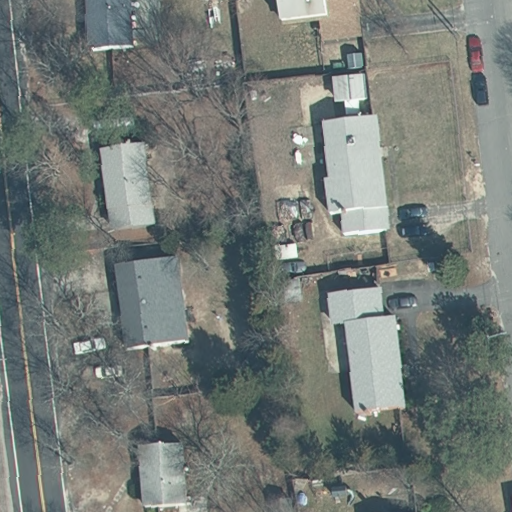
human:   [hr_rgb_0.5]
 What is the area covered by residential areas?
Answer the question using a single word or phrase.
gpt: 10656m2

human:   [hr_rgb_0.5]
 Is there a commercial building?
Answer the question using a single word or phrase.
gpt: no

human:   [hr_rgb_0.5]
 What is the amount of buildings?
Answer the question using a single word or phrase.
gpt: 8

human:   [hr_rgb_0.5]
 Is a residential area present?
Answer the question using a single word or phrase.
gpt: yes

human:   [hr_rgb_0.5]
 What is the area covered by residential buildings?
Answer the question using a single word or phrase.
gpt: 1310m2

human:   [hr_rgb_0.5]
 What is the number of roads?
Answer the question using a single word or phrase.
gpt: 1

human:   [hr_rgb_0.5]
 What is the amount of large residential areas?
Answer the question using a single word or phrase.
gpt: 1

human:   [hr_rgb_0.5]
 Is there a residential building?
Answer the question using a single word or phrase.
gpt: yes

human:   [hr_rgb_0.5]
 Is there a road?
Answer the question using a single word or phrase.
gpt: yes

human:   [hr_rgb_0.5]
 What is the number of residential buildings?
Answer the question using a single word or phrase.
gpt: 8

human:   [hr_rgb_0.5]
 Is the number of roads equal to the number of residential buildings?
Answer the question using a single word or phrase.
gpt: no

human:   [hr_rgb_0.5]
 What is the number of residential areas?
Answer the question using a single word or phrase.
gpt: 1

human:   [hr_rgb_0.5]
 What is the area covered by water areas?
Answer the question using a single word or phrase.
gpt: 0m2

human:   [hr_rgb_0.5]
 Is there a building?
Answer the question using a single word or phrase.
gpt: yes

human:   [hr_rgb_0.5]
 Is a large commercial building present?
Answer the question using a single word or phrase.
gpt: no

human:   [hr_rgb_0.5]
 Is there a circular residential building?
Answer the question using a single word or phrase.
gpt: no

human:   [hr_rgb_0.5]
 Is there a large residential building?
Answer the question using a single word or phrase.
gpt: no

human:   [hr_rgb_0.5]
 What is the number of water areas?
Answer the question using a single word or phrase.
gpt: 0

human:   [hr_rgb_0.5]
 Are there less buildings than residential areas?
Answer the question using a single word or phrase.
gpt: no

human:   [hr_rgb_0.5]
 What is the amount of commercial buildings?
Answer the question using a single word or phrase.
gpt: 0

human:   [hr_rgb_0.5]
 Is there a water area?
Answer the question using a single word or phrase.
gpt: no

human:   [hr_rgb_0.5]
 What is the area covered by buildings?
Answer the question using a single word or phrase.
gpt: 1310m2

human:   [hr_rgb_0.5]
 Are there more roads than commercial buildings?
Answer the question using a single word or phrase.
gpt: yes

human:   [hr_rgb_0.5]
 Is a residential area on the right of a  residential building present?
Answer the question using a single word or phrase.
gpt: yes

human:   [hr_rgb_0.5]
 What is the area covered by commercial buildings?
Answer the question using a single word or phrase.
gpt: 0m2

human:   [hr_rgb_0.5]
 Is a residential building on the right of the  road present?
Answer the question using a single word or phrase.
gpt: yes

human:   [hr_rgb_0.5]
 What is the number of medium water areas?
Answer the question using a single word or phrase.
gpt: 0

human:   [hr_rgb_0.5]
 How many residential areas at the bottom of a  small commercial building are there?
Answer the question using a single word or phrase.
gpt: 0

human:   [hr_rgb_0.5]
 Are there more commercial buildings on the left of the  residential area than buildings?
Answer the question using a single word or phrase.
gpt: no

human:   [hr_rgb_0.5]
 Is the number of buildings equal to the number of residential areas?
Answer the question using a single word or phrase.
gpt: no

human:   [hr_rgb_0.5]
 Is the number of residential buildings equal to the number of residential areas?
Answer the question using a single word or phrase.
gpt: no

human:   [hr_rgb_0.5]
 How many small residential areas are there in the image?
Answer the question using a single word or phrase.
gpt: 0

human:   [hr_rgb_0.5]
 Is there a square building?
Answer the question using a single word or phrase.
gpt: no

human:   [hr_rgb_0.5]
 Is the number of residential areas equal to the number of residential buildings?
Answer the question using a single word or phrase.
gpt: no

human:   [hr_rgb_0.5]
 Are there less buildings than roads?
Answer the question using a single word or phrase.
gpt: no

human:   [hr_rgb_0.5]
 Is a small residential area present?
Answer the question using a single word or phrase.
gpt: no

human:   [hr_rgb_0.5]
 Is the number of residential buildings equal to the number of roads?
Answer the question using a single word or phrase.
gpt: no

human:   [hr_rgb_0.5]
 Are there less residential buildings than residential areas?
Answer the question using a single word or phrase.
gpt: no

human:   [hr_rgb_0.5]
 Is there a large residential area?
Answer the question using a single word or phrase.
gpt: yes

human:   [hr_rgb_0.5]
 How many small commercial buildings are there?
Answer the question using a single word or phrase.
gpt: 0

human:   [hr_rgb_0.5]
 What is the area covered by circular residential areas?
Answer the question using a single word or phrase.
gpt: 0m2

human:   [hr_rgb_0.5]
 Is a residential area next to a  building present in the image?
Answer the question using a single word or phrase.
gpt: yes

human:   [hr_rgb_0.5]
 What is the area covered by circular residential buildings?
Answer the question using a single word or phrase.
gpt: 0m2

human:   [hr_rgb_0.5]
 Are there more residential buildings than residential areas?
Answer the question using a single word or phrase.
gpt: yes

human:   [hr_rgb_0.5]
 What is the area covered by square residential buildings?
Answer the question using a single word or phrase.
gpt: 0m2

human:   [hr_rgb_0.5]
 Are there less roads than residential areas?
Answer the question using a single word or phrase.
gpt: no

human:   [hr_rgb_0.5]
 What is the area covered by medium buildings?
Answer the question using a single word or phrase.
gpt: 1077m2

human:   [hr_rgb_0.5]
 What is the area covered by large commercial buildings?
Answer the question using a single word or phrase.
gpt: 0m2

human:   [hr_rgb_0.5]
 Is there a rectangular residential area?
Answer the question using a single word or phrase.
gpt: yes

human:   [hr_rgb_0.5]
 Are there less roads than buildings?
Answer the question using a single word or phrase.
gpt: yes

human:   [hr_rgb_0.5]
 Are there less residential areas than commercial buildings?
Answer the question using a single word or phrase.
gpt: no

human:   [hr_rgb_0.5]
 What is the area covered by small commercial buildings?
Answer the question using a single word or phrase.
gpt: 0m2

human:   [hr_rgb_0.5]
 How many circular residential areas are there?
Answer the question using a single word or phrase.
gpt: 0

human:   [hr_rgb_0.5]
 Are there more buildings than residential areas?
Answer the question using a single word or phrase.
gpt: yes

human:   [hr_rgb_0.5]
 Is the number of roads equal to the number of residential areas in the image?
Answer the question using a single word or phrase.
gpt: yes

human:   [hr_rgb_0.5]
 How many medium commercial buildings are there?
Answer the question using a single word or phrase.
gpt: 0

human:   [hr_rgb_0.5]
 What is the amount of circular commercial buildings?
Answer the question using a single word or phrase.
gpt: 0

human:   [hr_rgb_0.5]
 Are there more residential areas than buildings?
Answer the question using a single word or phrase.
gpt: no

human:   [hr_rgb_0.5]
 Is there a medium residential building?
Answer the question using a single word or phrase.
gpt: yes

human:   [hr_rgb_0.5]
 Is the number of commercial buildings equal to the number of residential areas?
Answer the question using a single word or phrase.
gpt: no

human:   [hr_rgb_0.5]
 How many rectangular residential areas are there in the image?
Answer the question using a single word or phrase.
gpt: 1

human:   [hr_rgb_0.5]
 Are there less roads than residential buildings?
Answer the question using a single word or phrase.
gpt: yes

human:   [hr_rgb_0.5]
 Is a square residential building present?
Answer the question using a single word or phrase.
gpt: no

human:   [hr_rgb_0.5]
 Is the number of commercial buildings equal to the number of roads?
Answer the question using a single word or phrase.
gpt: no